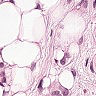
Metastatic tissue present: yes